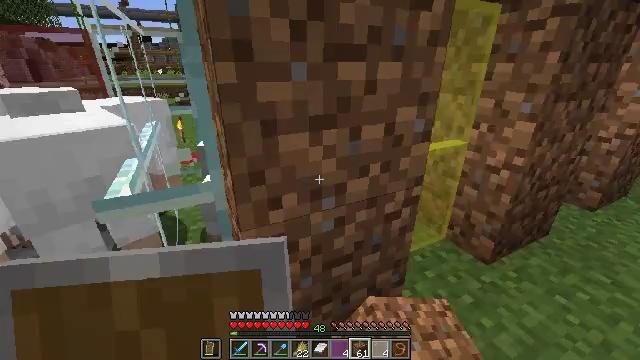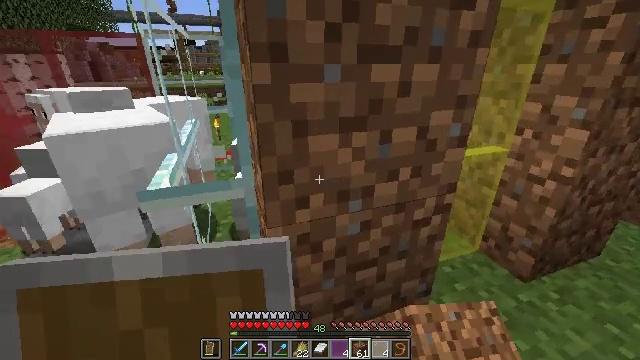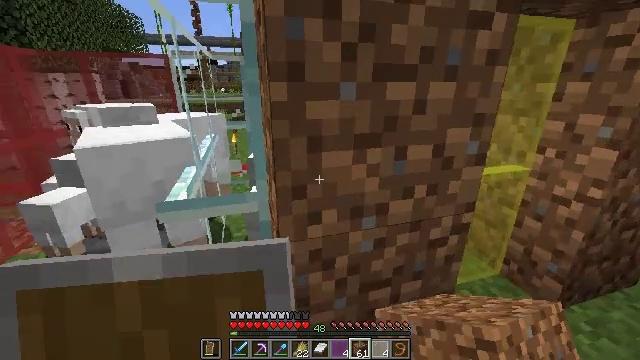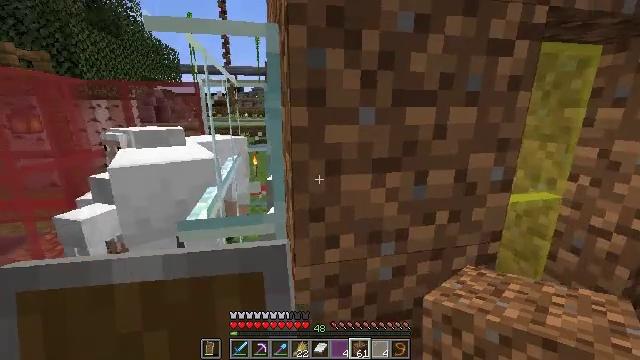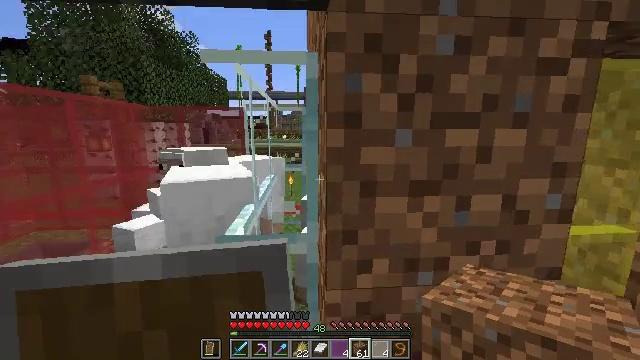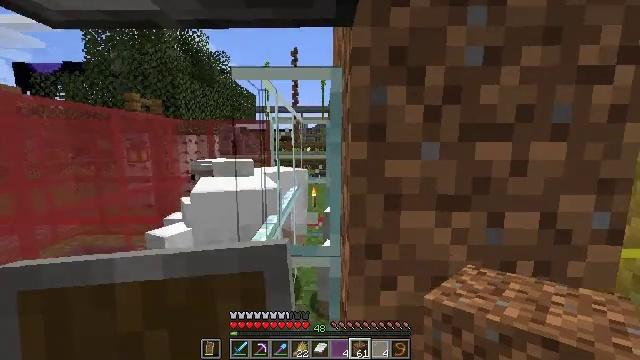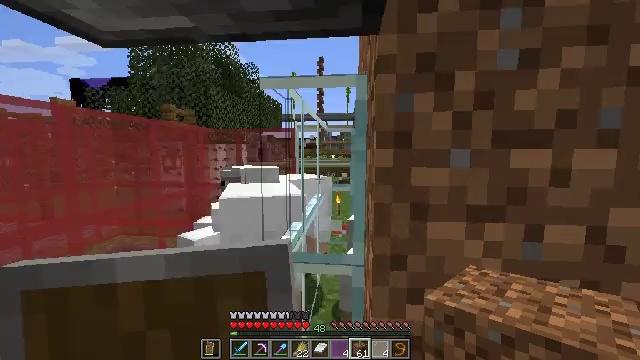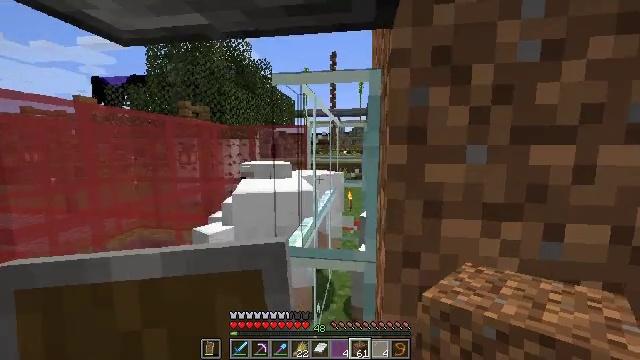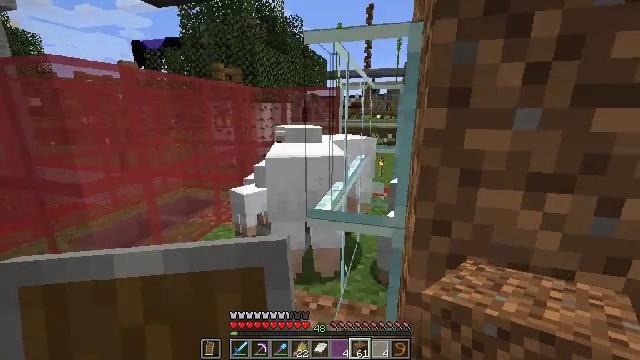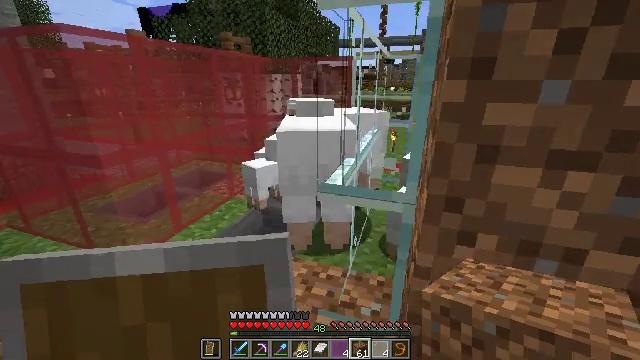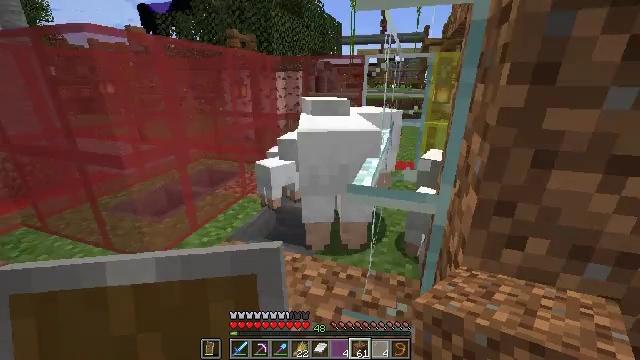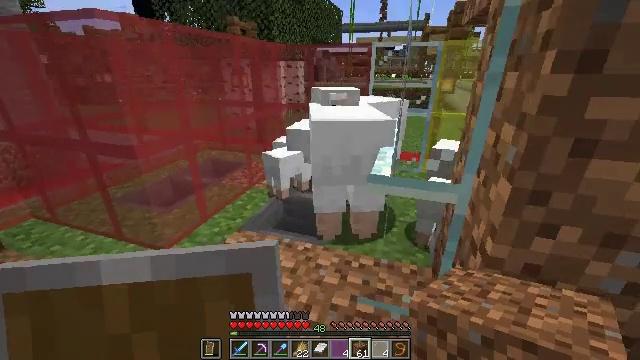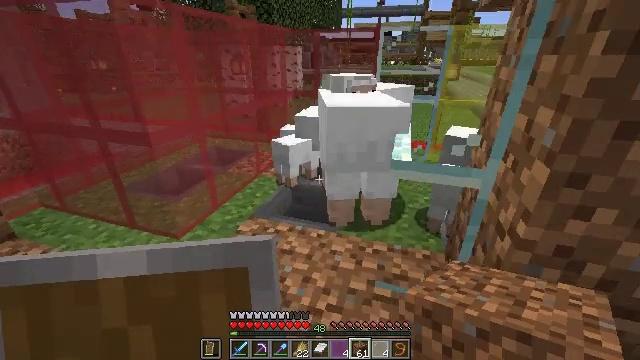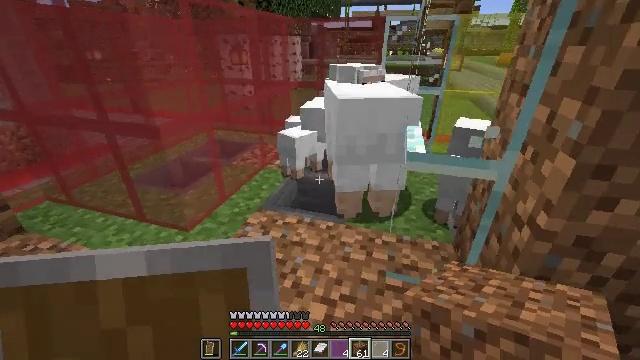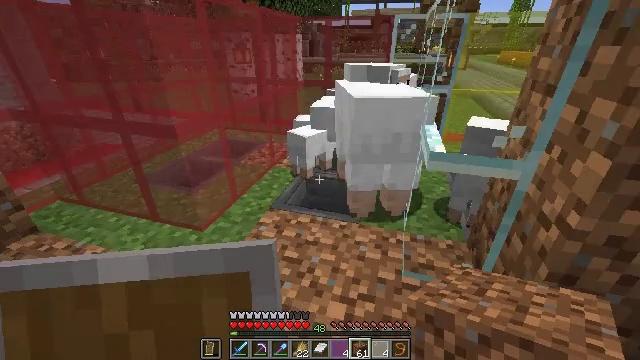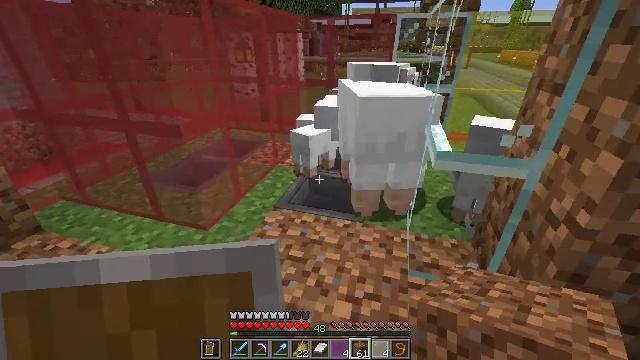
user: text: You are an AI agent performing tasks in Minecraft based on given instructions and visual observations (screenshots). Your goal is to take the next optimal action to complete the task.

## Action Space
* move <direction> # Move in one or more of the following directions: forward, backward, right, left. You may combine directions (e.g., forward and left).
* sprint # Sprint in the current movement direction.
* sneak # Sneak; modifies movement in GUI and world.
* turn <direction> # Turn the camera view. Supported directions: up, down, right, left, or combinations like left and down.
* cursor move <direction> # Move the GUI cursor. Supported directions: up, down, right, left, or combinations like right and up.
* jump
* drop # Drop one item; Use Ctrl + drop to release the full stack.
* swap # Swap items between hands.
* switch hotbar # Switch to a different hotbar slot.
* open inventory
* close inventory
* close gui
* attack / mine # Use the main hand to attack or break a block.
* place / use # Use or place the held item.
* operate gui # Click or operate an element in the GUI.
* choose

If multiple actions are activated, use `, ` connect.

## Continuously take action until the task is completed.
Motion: motion action
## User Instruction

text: Mine the red stained glass pane.
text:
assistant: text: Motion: turn left
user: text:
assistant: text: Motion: turn left and up
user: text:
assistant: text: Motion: turn left and up
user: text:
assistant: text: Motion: turn left and up
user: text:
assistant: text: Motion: turn left and up
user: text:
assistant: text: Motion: turn left and up
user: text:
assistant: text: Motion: turn left
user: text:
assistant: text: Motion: turn left and down
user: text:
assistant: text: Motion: move left, turn left and down
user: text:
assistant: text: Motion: move left
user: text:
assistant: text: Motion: move left, turn down
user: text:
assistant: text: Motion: move left, turn down
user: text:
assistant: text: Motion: turn down
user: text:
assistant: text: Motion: no_op
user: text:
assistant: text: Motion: no_op
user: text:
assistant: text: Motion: no_op
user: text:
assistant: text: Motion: no_op
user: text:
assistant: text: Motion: no_op
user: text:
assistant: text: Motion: move left, turn left
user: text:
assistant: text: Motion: move left, turn left and up
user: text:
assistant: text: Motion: move left, turn left and up
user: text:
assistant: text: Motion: move forward and move left
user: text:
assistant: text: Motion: move forward and move left
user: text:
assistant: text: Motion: move forward and move left
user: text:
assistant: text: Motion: move forward and move left
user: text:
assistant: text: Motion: move forward and move left, turn right
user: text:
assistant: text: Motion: no_op
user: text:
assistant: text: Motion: no_op
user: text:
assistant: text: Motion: no_op
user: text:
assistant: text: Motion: no_op